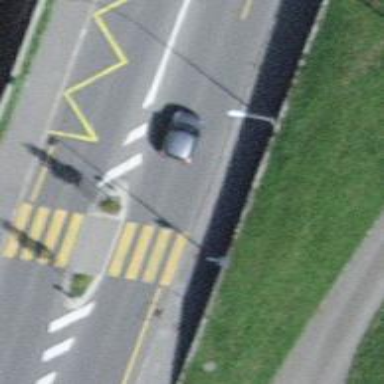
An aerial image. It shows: Public transport stop position.